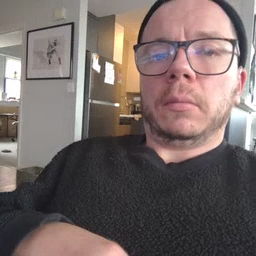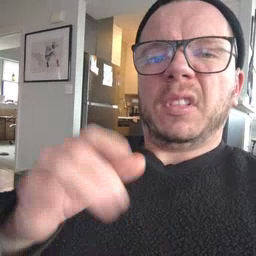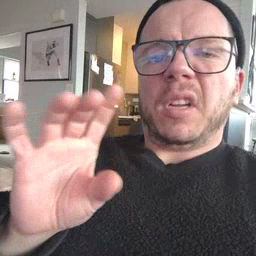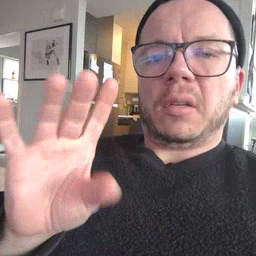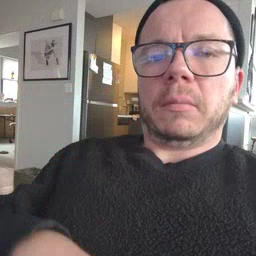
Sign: yucky